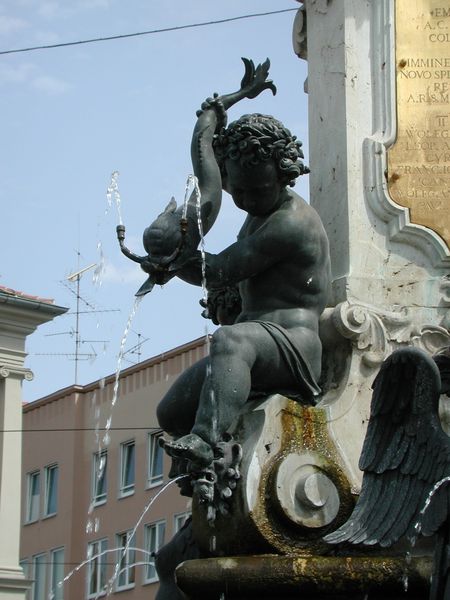
Titel: Augustusbrunnen
Künstler: Hubert Gerhard
Standort: Augsburg, Maximilianstraße (EU - D - B)
Schlagwörter: flügel, wasser, marmor, bild, kind, locken, brunnen, springbrunnen, bronze, porzellan, denkmal, strahl, fisch, meerjungfrau, porzelan, wasserspeier, speier, bronse